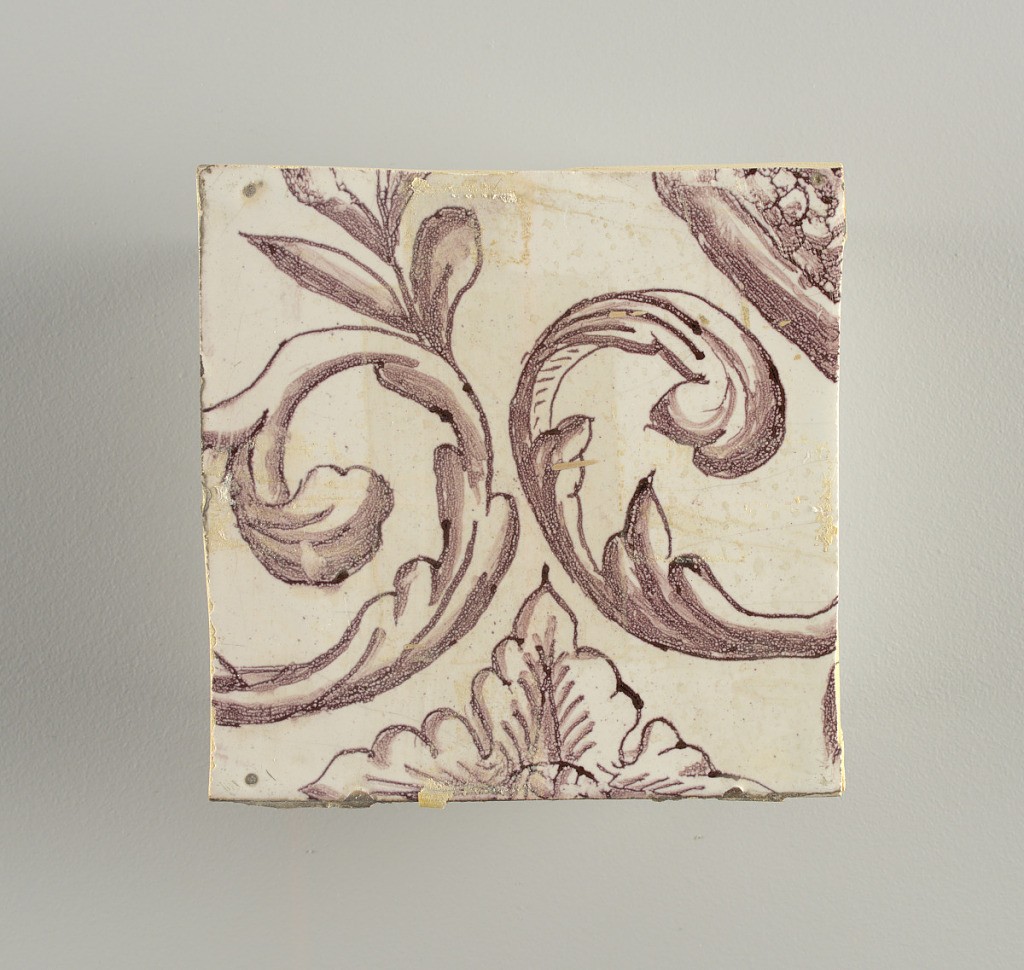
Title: Wall facing
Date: ca. 1725
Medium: Tin-glazed earthenware, underglaze
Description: Horizontal rectangle.  Thirty-seven tiles wide and twenty-one high with opening for door or window nineteen and one-half tiles high and twelve wide.  To left and right of opening, centered canopy above. Left, woman representing Hope, right, a sculputure urn.  Centered above opening, a mascaron.  Arabesque design of foliage.